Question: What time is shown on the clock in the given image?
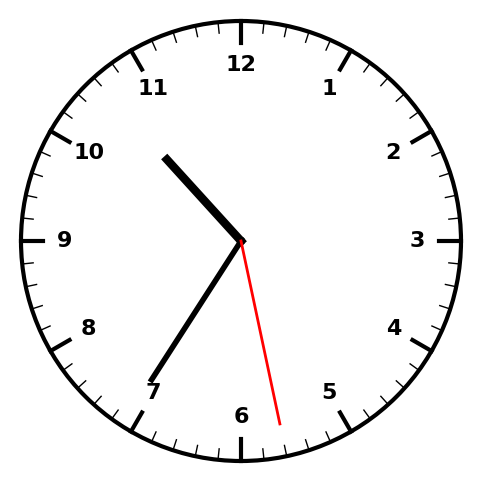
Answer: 10:35:28